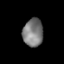
Tissue: lung
Cell type: Epithelial cells
Senescence score: 0.1406
Nuclear area (px): 557
Mean DAPI intensity: 122.614